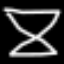
Label: hourglass